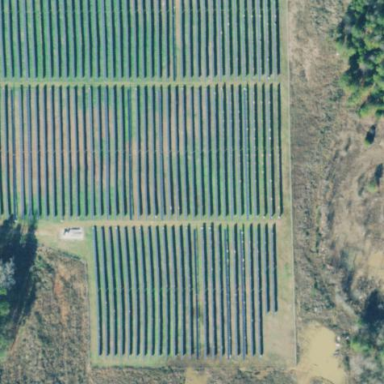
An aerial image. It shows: Solar power plant utilizing photovoltaic technology to produce electricity.